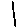
Label: line